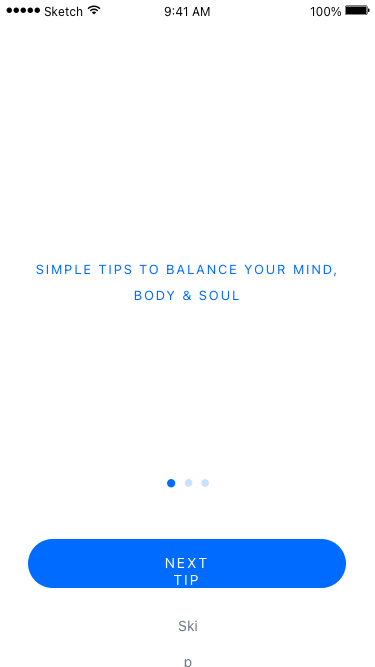
Text in this UI design:
NEXT TIP
Skip
Simple Tips to Balance Your Mind, Body & Soul
100%
9:41 AM
Sketch